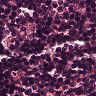
Metastatic tissue present: no